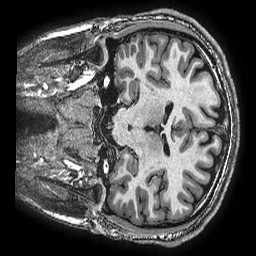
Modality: T1w
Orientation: coronal
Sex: male
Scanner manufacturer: ge
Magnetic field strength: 3 T
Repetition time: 0.0077 s
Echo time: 0.003436 s